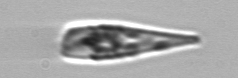
Label: Licmophora